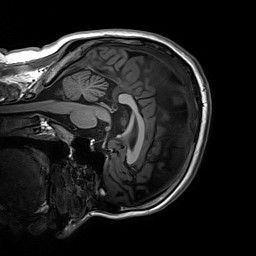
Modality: T1w
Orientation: sagittal
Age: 25
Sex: female
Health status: healthy
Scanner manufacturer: siemens
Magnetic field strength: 3 T
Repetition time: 2.3 s
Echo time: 0.00236 s